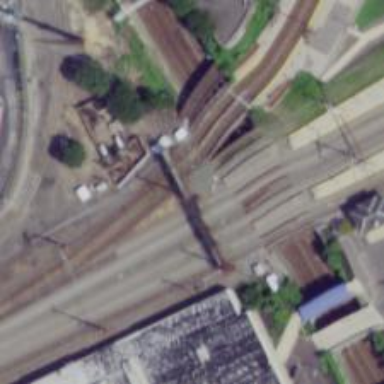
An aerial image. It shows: Abandoned railway with electrified contact lines.